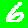
Digit: 6